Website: walmart
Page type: account-selection
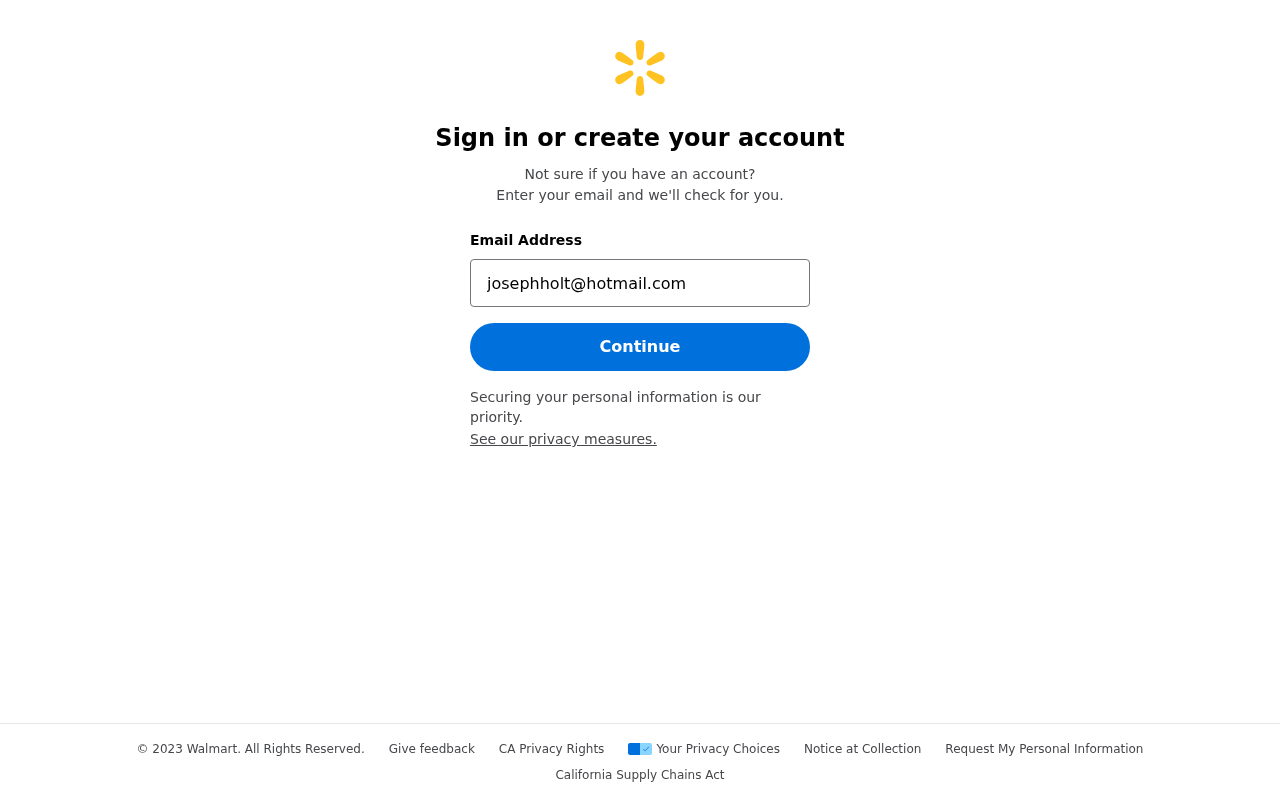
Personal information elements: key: PII_EMAIL
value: josephholt@hotmail.com